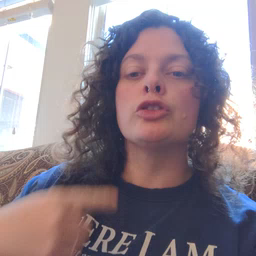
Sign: refrigerator